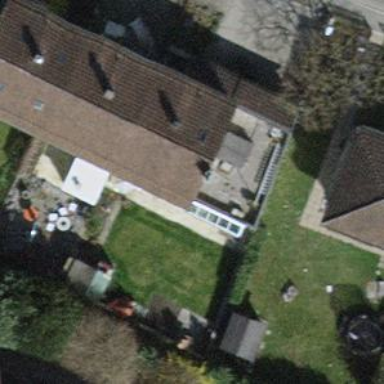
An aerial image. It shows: Pitched roof building.